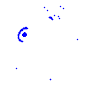
Particle: electron